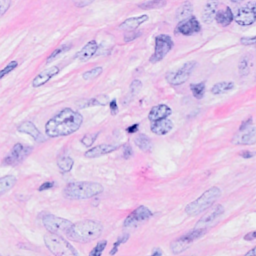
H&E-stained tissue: Breast